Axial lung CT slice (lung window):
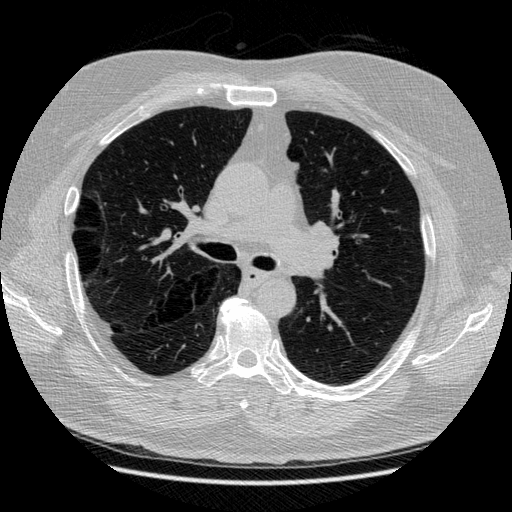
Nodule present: no